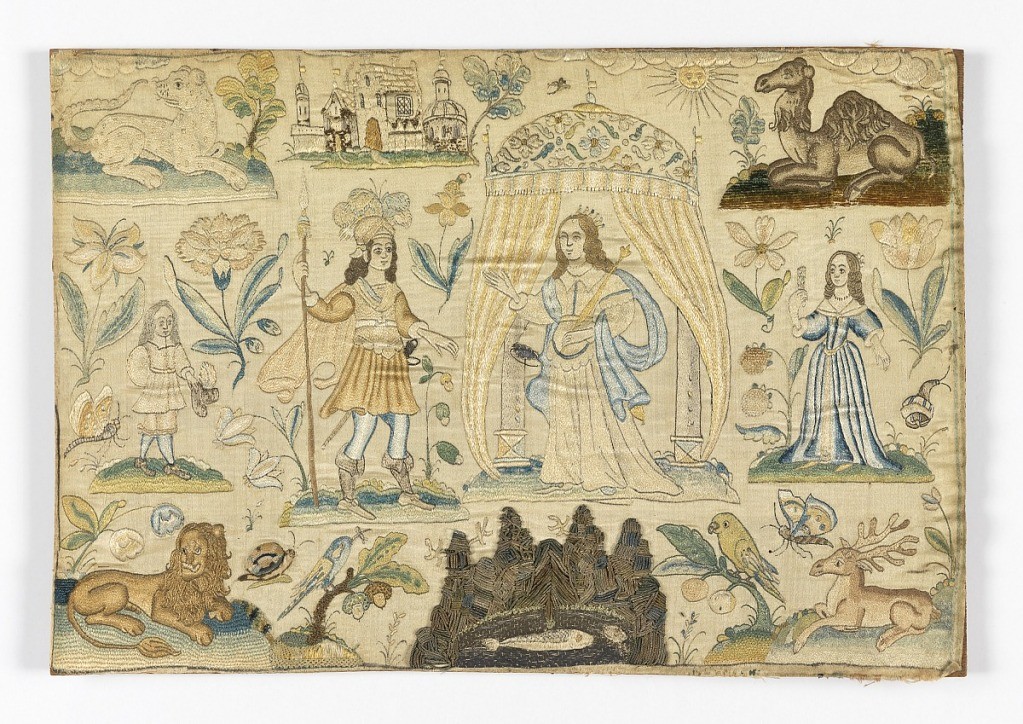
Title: Embroidered picture
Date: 17th century
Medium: silk, metal-wrapped silk, and silk-wrapped metal embroidery on silk foundation, mica Technique: embroidered in satin, stem, couching, and needlelace (looping, and loop and twist) stitches on 7&1 satin foundation
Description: Queen in a tent greeting a warrior. Leopard, lion, camel, and deer in each corner with other assorted motifs.